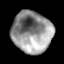
Tissue: lung
Cell type: Epithelial cells
Senescence score: 0.1182
Nuclear area (px): 1600
Mean DAPI intensity: 149.242